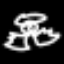
Label: angel